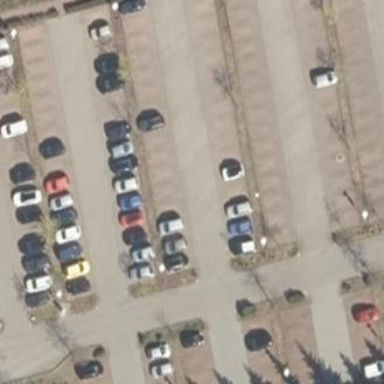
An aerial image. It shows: Parking area with paving stones surface.